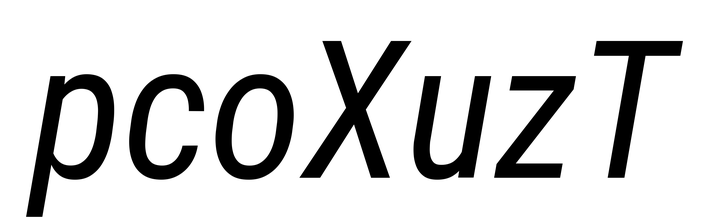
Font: Roboto-Italic_Condensed_Italic